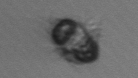
Label: Mesodinium